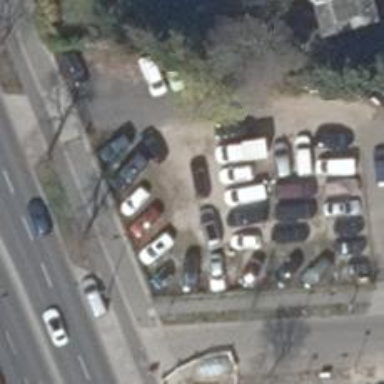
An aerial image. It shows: Car shop.